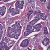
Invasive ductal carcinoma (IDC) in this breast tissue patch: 1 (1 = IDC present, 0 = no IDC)